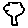
Label: tree